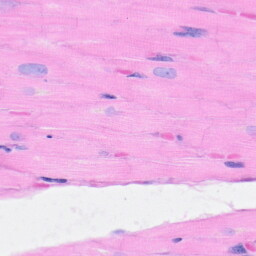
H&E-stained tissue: Heart